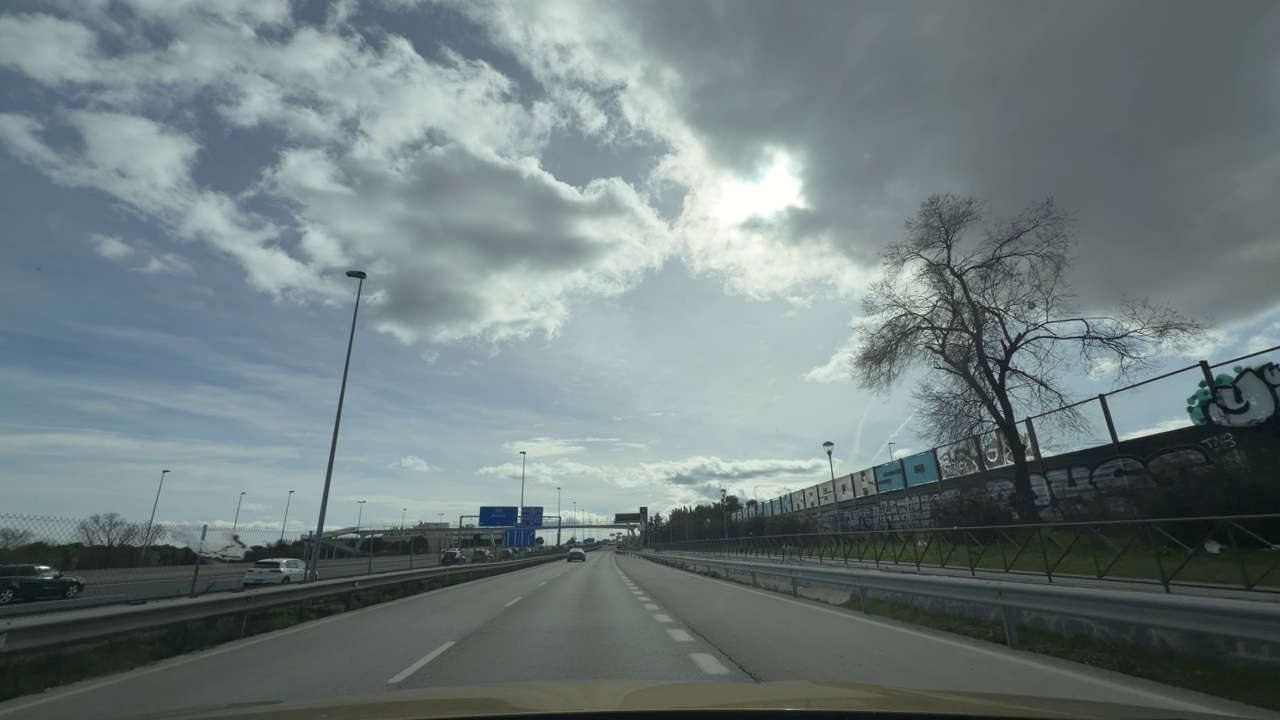
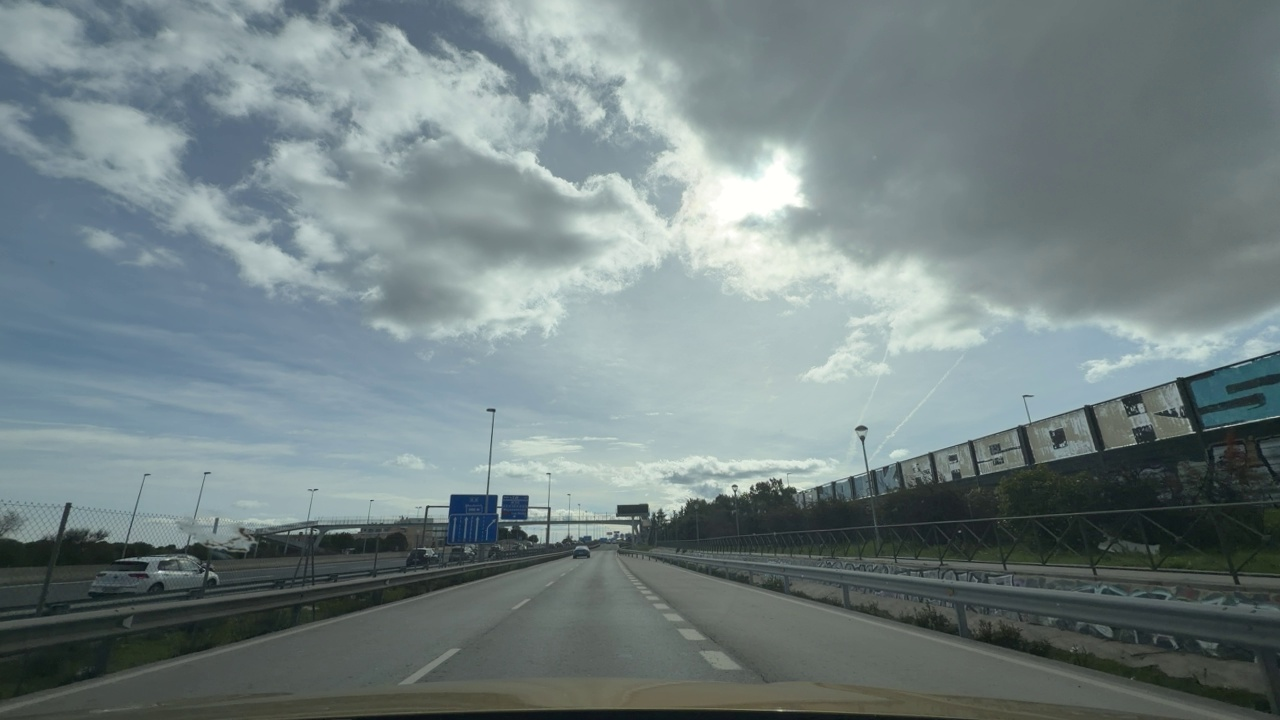
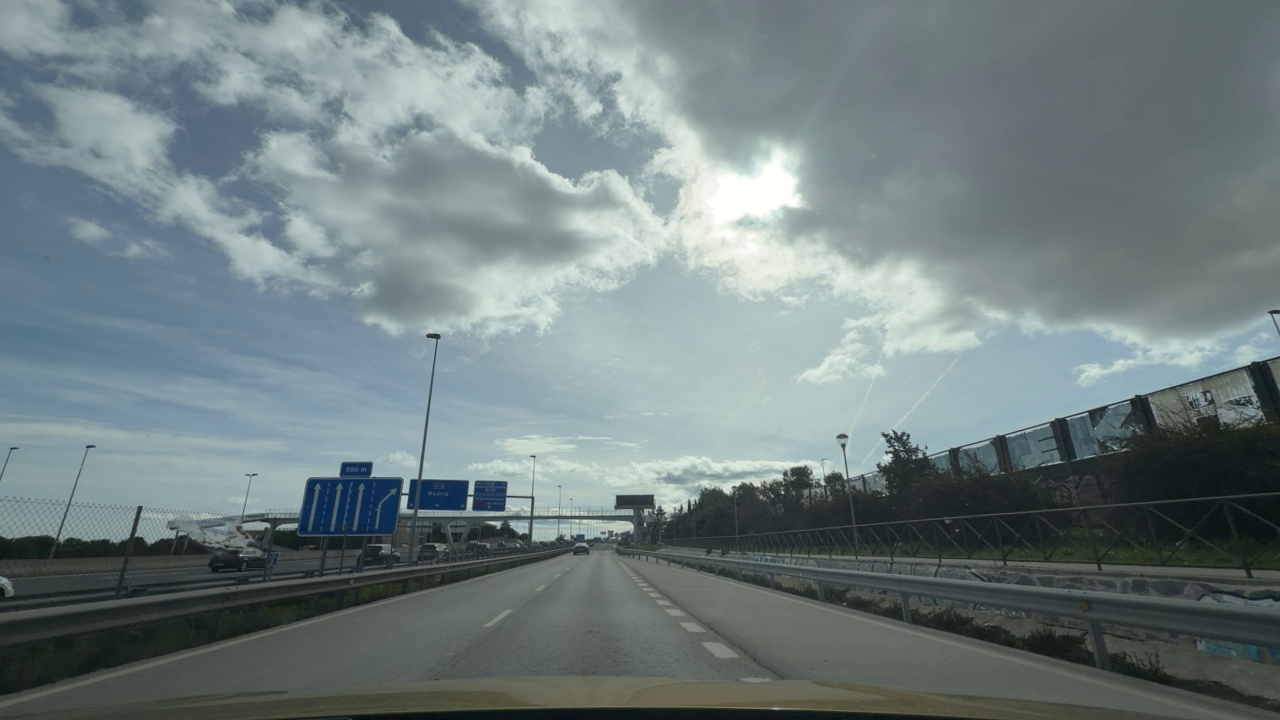
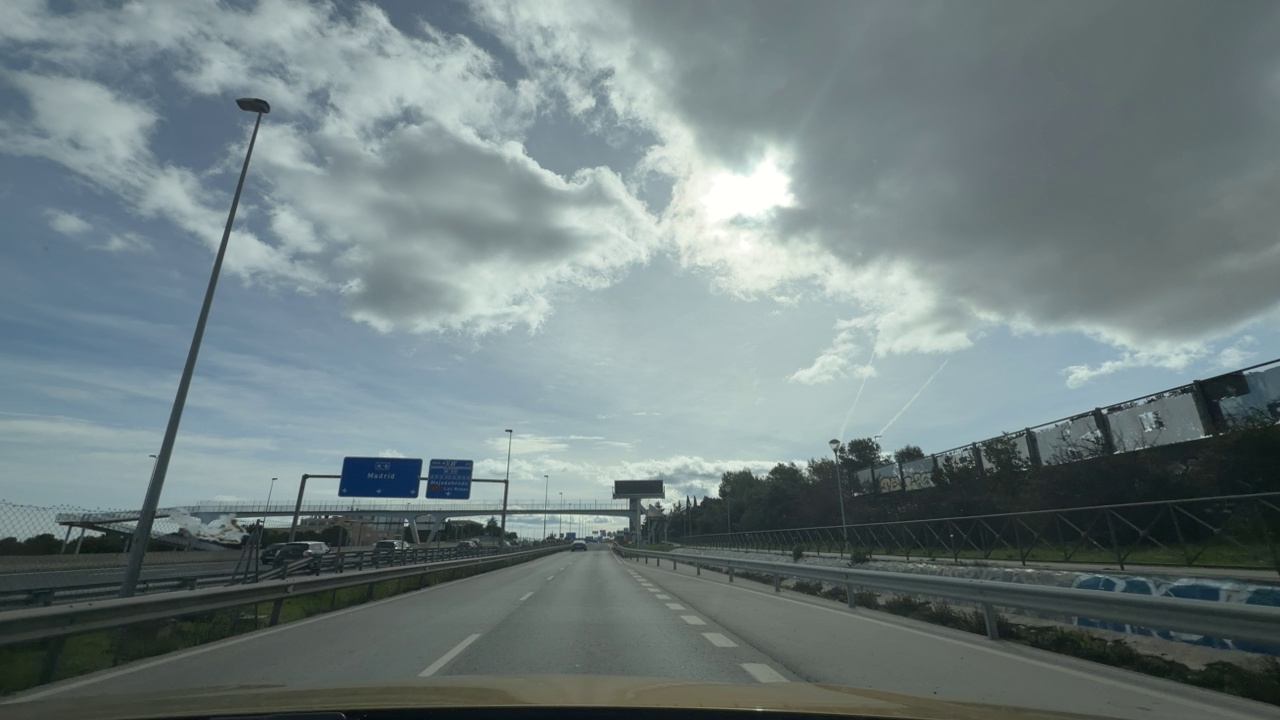
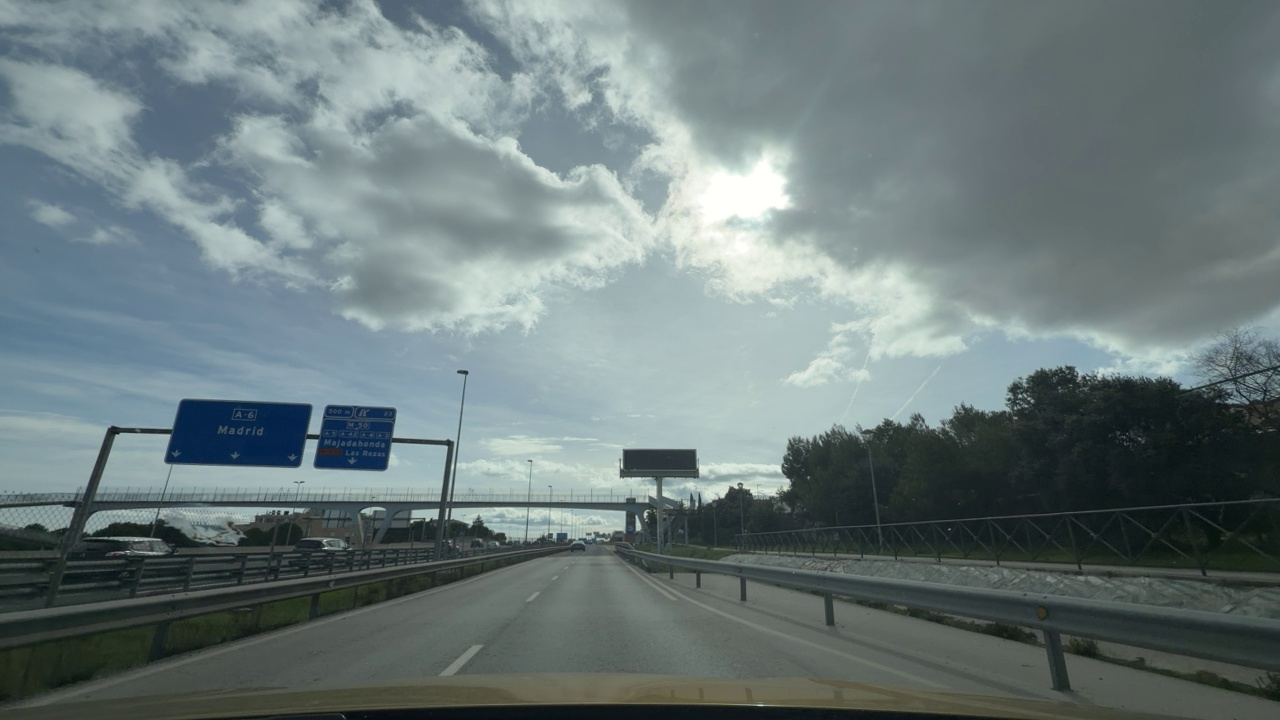
Situation: empty
Question: Is a vehicle from an adjacent lane moving into the ego lane?
Answer: No
Reasoning: There is an empty merging lane on the right side and there is a vehicle on the left lane but no cut ins

Situation: empty
Question: Has a vehicle merged into the ego lane directly ahead of the ego vehicle without any intermediate vehicle?
Answer: No
Reasoning: There are no vehicles on ego lane

Situation: empty
Question: Is the ego vehicle currently inside a roundabout?
Answer: No
Reasoning: Ego vehicle is on a highway

Situation: empty
Question: Is the ego vehicle currently within an intersection?
Answer: No
Reasoning: Ego lane visibly continues straight and there are no intersections